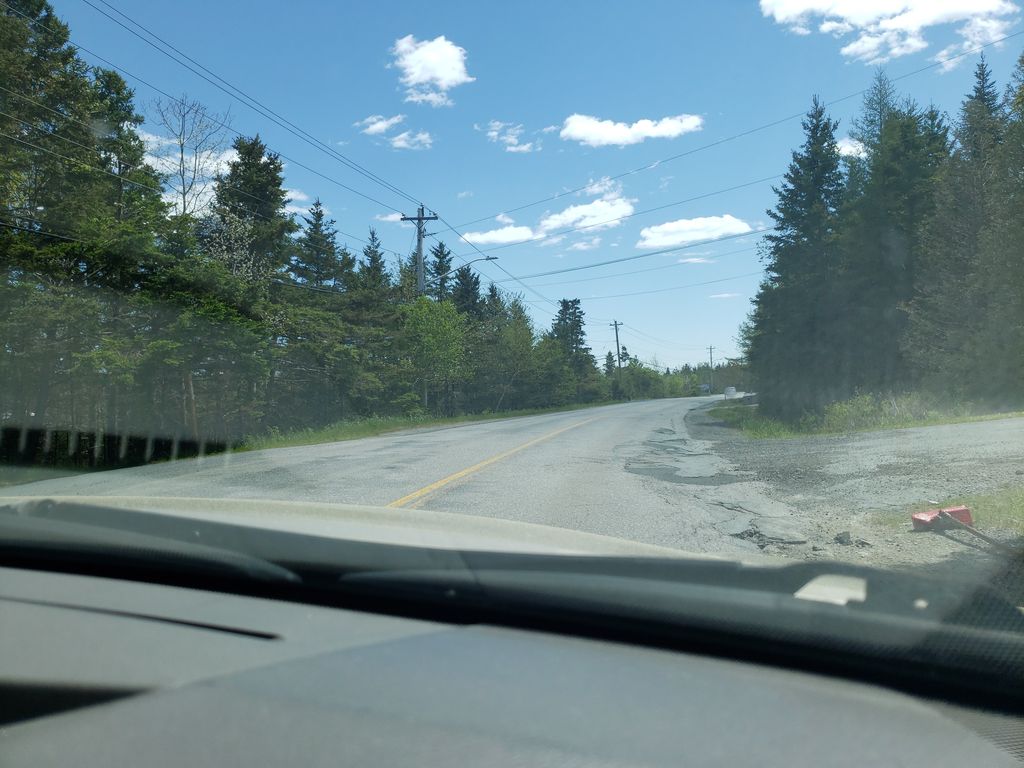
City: halifax